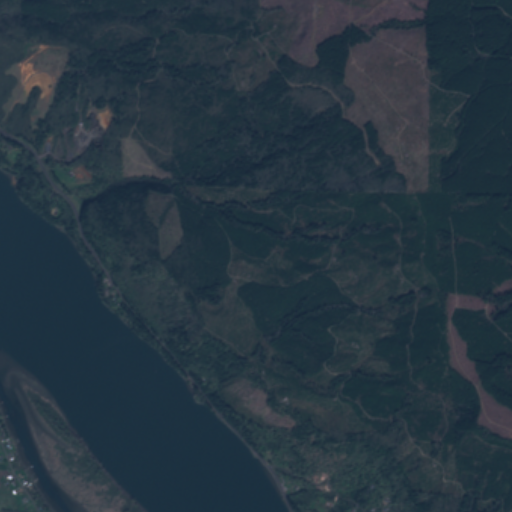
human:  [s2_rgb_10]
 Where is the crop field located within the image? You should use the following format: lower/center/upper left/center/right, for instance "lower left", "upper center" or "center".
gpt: The crop field is located in the lower left of the image.
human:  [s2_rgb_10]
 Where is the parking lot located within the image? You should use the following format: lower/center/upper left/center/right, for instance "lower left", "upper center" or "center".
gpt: The parking lot is located in the lower center of the image.
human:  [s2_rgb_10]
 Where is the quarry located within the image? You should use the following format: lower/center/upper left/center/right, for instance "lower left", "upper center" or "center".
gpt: The quarry is located in the upper left of the image.
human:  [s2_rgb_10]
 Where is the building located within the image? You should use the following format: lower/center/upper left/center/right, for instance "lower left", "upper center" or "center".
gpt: The building is located in the upper left of the image.
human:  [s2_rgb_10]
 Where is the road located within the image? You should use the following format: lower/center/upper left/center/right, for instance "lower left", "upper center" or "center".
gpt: There is no road in the image.